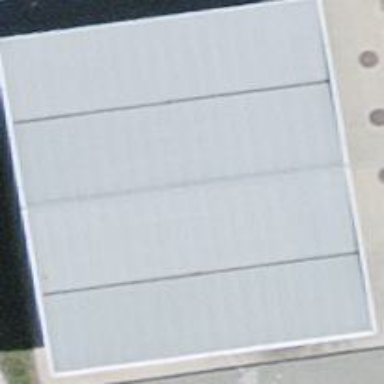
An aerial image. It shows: Fuel amenity located on the roof of building.